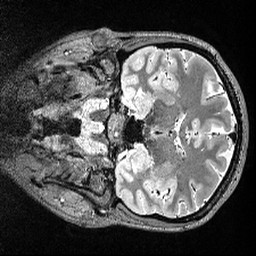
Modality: T2w
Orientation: coronal
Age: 31
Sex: female